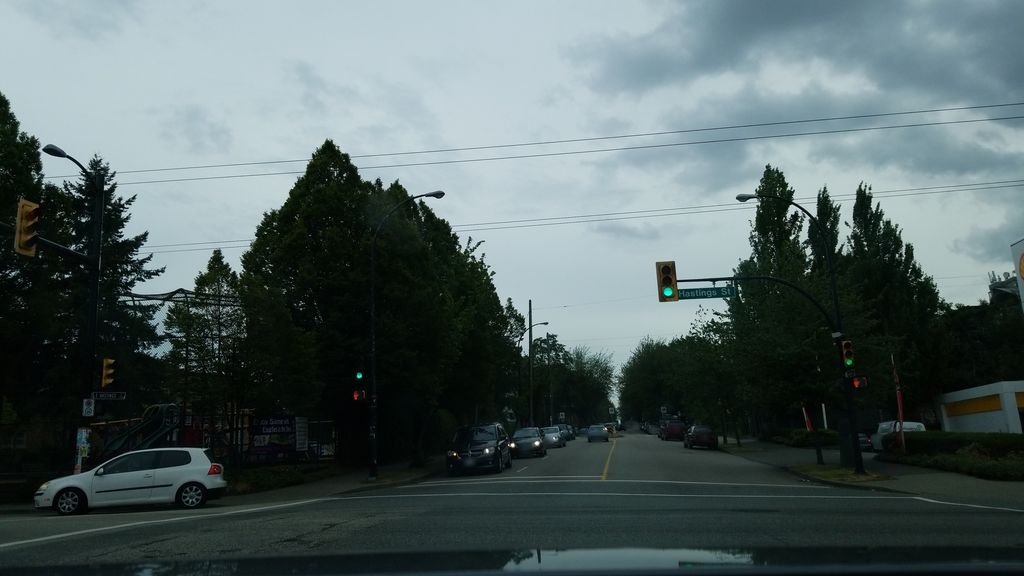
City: vancouver